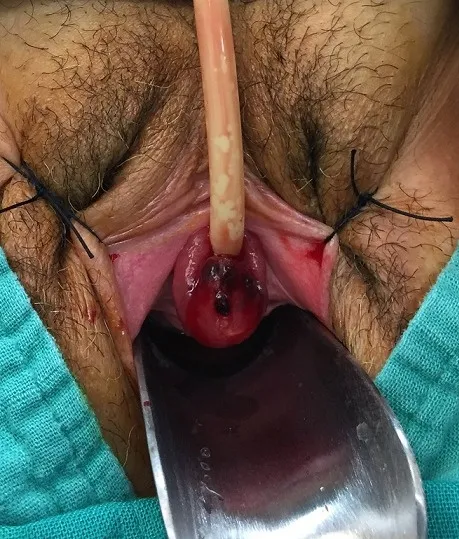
Preoperative appearance with the urinary catheter.
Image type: medical_photograph (other_medical_photograph)